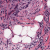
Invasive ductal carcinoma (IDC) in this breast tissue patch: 1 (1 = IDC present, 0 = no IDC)